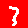
Digit: 3